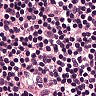
Metastatic tissue present: no